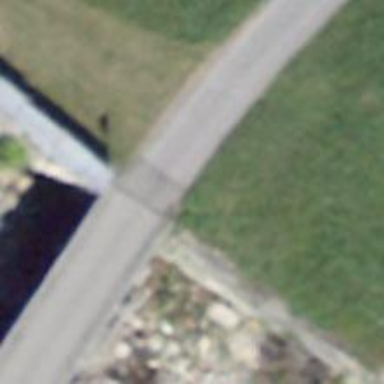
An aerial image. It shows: Unclassified road on bridge.